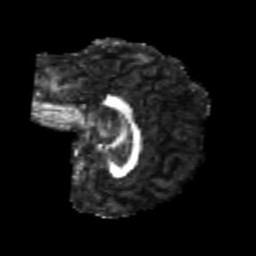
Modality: FA
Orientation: sagittal
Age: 25
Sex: female
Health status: healthy
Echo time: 0.074 s